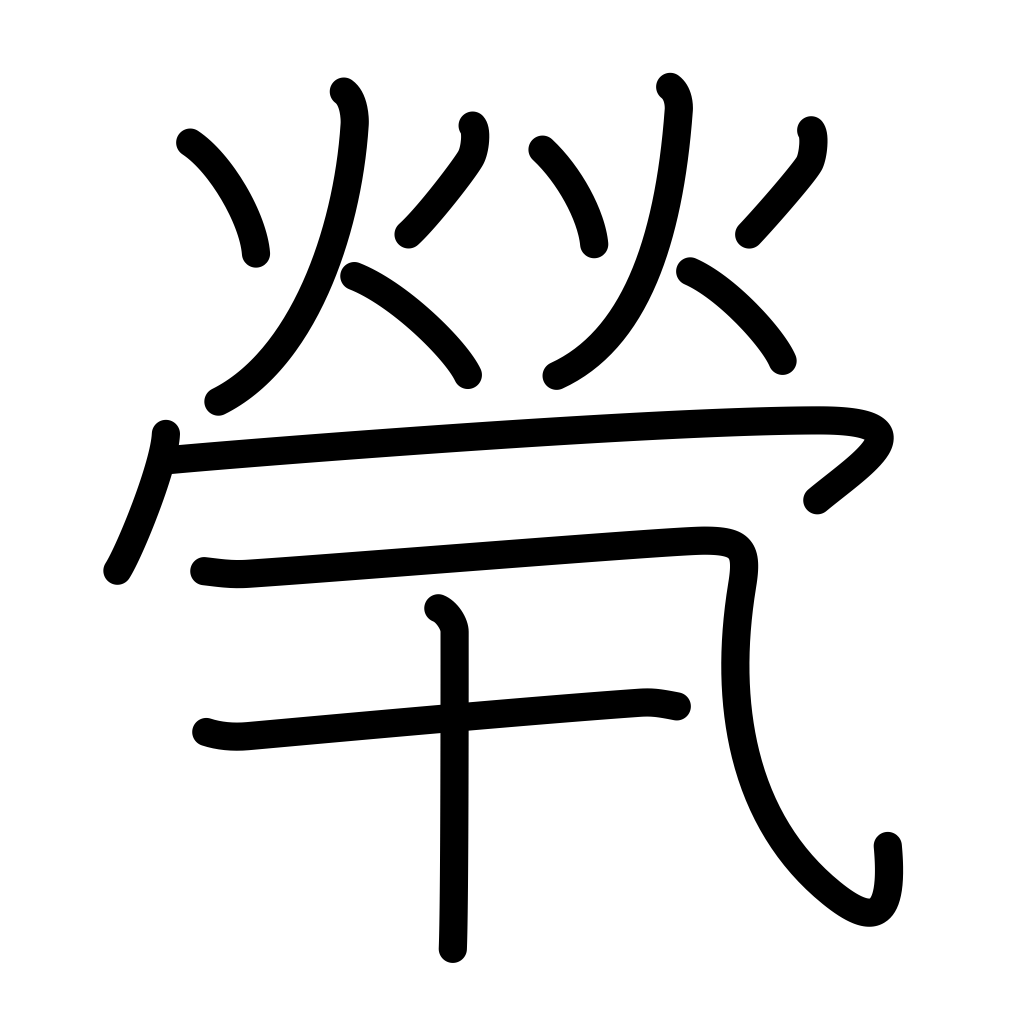
Meaning: all alone, without any family, worry